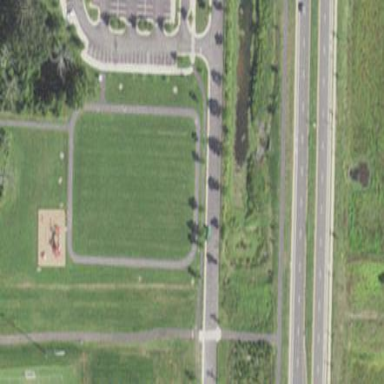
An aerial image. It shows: Athletics track on asphalt surface in leisure land.